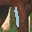
Label: 1